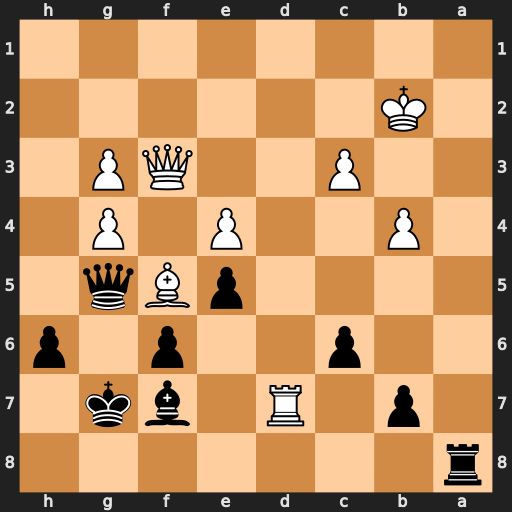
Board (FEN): r7/1p1R1bk1/2p2p1p/4pBq1/1P2P1P1/2P2QP1/1K6/8
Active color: b
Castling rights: -
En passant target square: -
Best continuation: Ra2+ Kb1 Ra1+